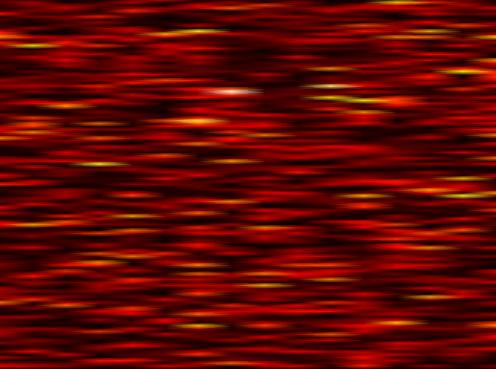
Label: FBMC